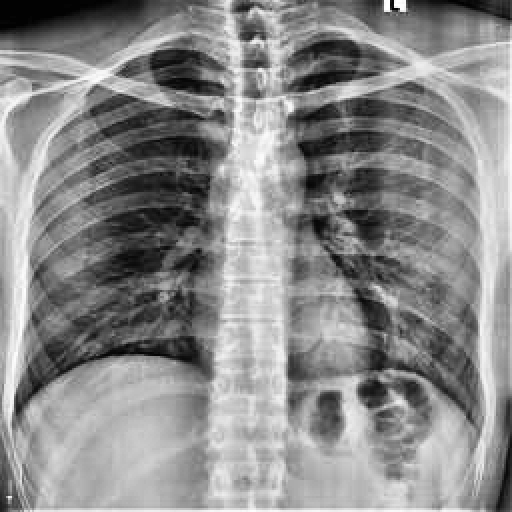
Finding: NORMAL